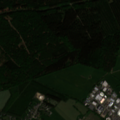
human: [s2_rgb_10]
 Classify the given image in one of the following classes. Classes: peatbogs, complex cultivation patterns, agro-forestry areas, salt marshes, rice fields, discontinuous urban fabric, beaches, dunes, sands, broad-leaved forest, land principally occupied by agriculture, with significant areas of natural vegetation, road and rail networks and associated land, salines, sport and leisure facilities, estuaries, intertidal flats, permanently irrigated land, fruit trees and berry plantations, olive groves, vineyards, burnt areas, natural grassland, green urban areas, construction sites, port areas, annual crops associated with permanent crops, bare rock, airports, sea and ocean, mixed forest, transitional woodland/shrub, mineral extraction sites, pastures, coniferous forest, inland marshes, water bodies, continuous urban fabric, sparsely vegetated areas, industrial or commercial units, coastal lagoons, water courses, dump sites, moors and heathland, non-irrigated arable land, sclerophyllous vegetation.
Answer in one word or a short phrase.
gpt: discontinuous urban fabric, pastures, broad-leaved forest, coniferous forest